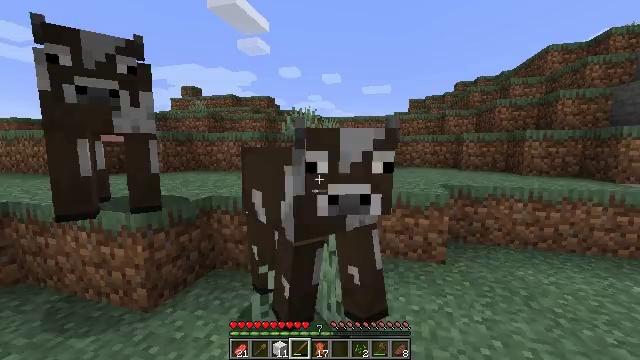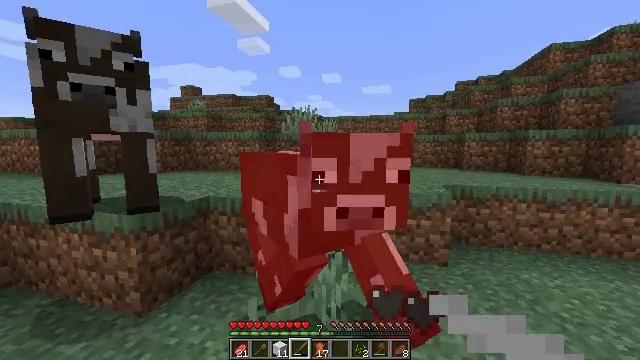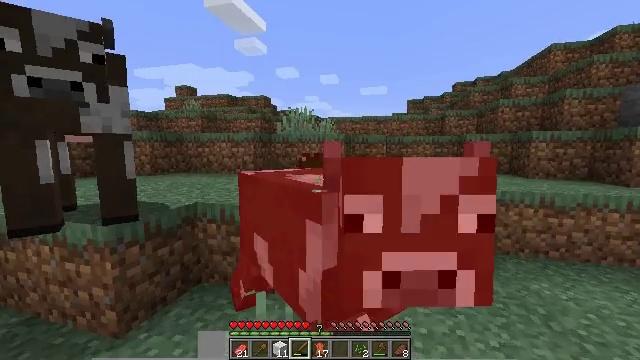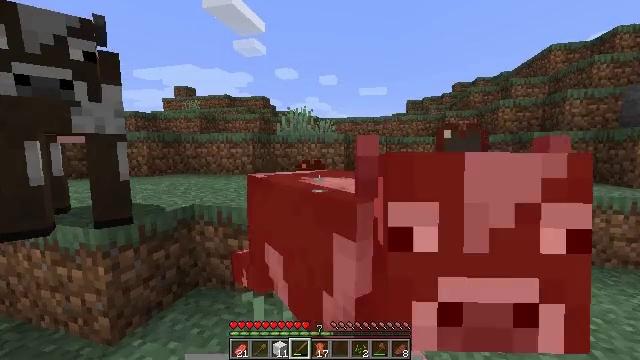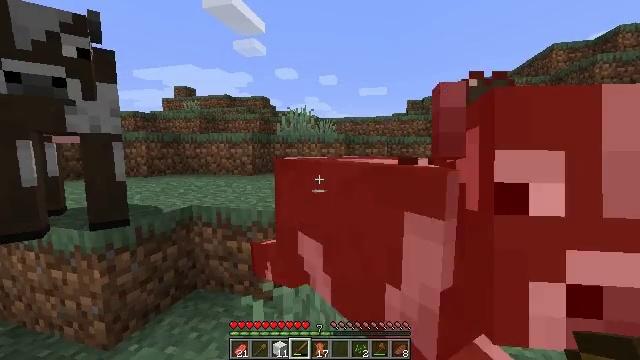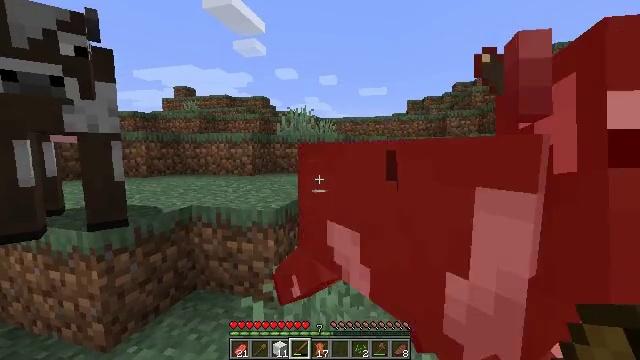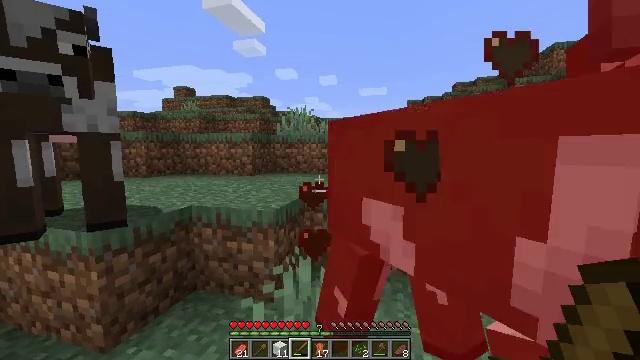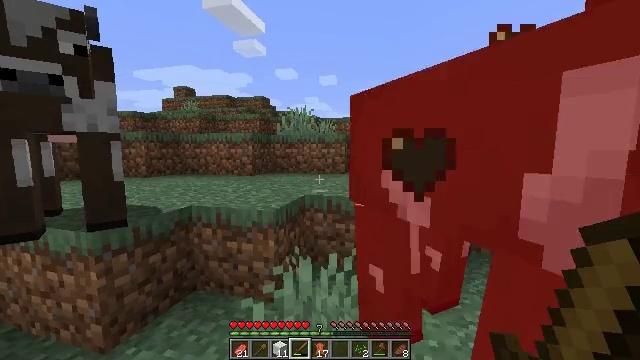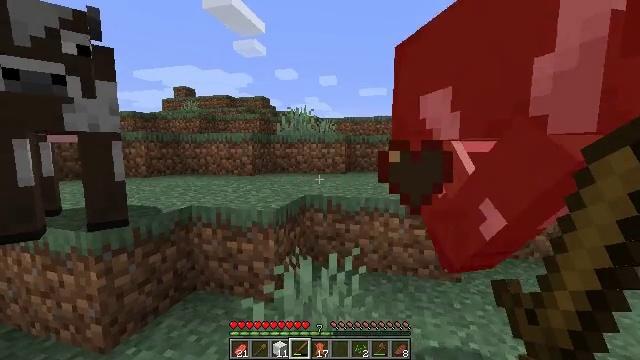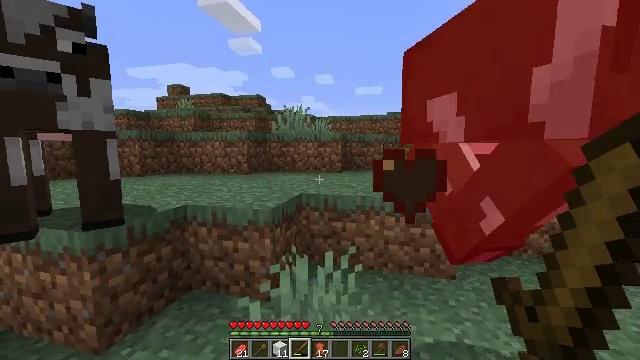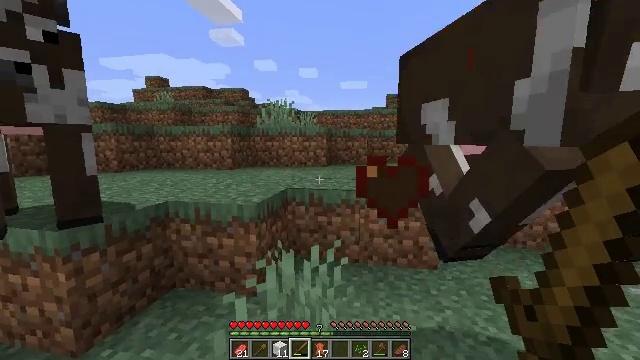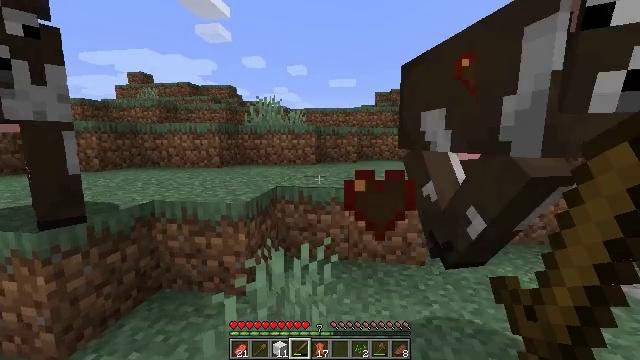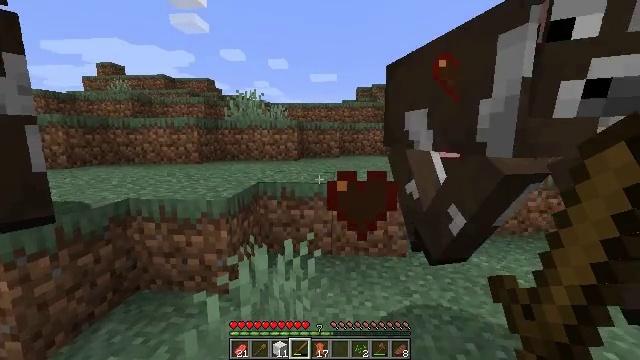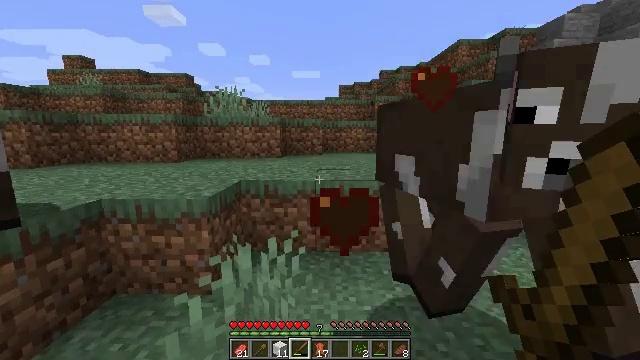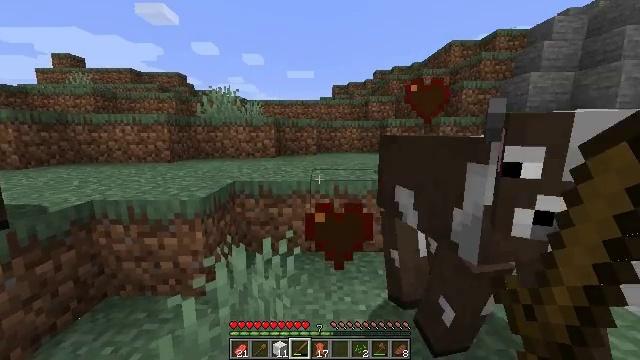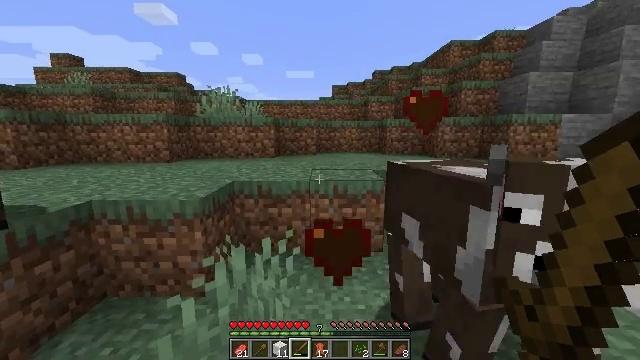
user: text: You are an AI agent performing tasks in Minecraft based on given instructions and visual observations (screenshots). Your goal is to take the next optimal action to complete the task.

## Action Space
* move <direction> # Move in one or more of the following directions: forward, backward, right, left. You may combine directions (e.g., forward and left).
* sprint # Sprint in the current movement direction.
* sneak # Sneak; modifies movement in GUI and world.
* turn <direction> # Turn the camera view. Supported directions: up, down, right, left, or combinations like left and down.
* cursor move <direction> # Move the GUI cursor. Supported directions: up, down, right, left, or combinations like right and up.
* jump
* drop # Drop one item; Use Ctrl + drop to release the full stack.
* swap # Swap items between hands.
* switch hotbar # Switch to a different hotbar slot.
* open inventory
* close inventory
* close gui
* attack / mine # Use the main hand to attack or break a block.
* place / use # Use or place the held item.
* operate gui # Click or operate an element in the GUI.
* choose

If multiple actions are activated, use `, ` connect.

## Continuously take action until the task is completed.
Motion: motion action
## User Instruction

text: Hunt animals.
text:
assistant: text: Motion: move forward
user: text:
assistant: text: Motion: no_op
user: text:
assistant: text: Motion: no_op
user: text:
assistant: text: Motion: no_op
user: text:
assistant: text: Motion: no_op
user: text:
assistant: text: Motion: no_op
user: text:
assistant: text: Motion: no_op
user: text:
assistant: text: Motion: no_op
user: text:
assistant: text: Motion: no_op
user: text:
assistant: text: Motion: turn right and down
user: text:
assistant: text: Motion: turn right
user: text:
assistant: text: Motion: turn right and down
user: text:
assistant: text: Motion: turn right
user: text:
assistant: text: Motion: turn right
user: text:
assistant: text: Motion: no_op
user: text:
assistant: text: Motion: turn right
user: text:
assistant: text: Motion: turn right
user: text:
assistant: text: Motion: attack / mine
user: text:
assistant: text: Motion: turn right, attack / mine
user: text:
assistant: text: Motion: turn right, attack / mine
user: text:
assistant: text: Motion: turn right
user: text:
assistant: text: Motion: turn right and down
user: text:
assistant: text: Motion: turn right and down
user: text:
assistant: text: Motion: turn right and down
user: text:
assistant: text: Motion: attack / mine
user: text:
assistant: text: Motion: attack / mine
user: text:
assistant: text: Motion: turn right, attack / mine
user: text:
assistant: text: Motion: turn right and down, attack / mine
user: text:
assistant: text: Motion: turn right and down
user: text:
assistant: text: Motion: turn right and down